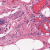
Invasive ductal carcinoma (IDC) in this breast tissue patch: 0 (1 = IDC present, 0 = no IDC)